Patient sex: F
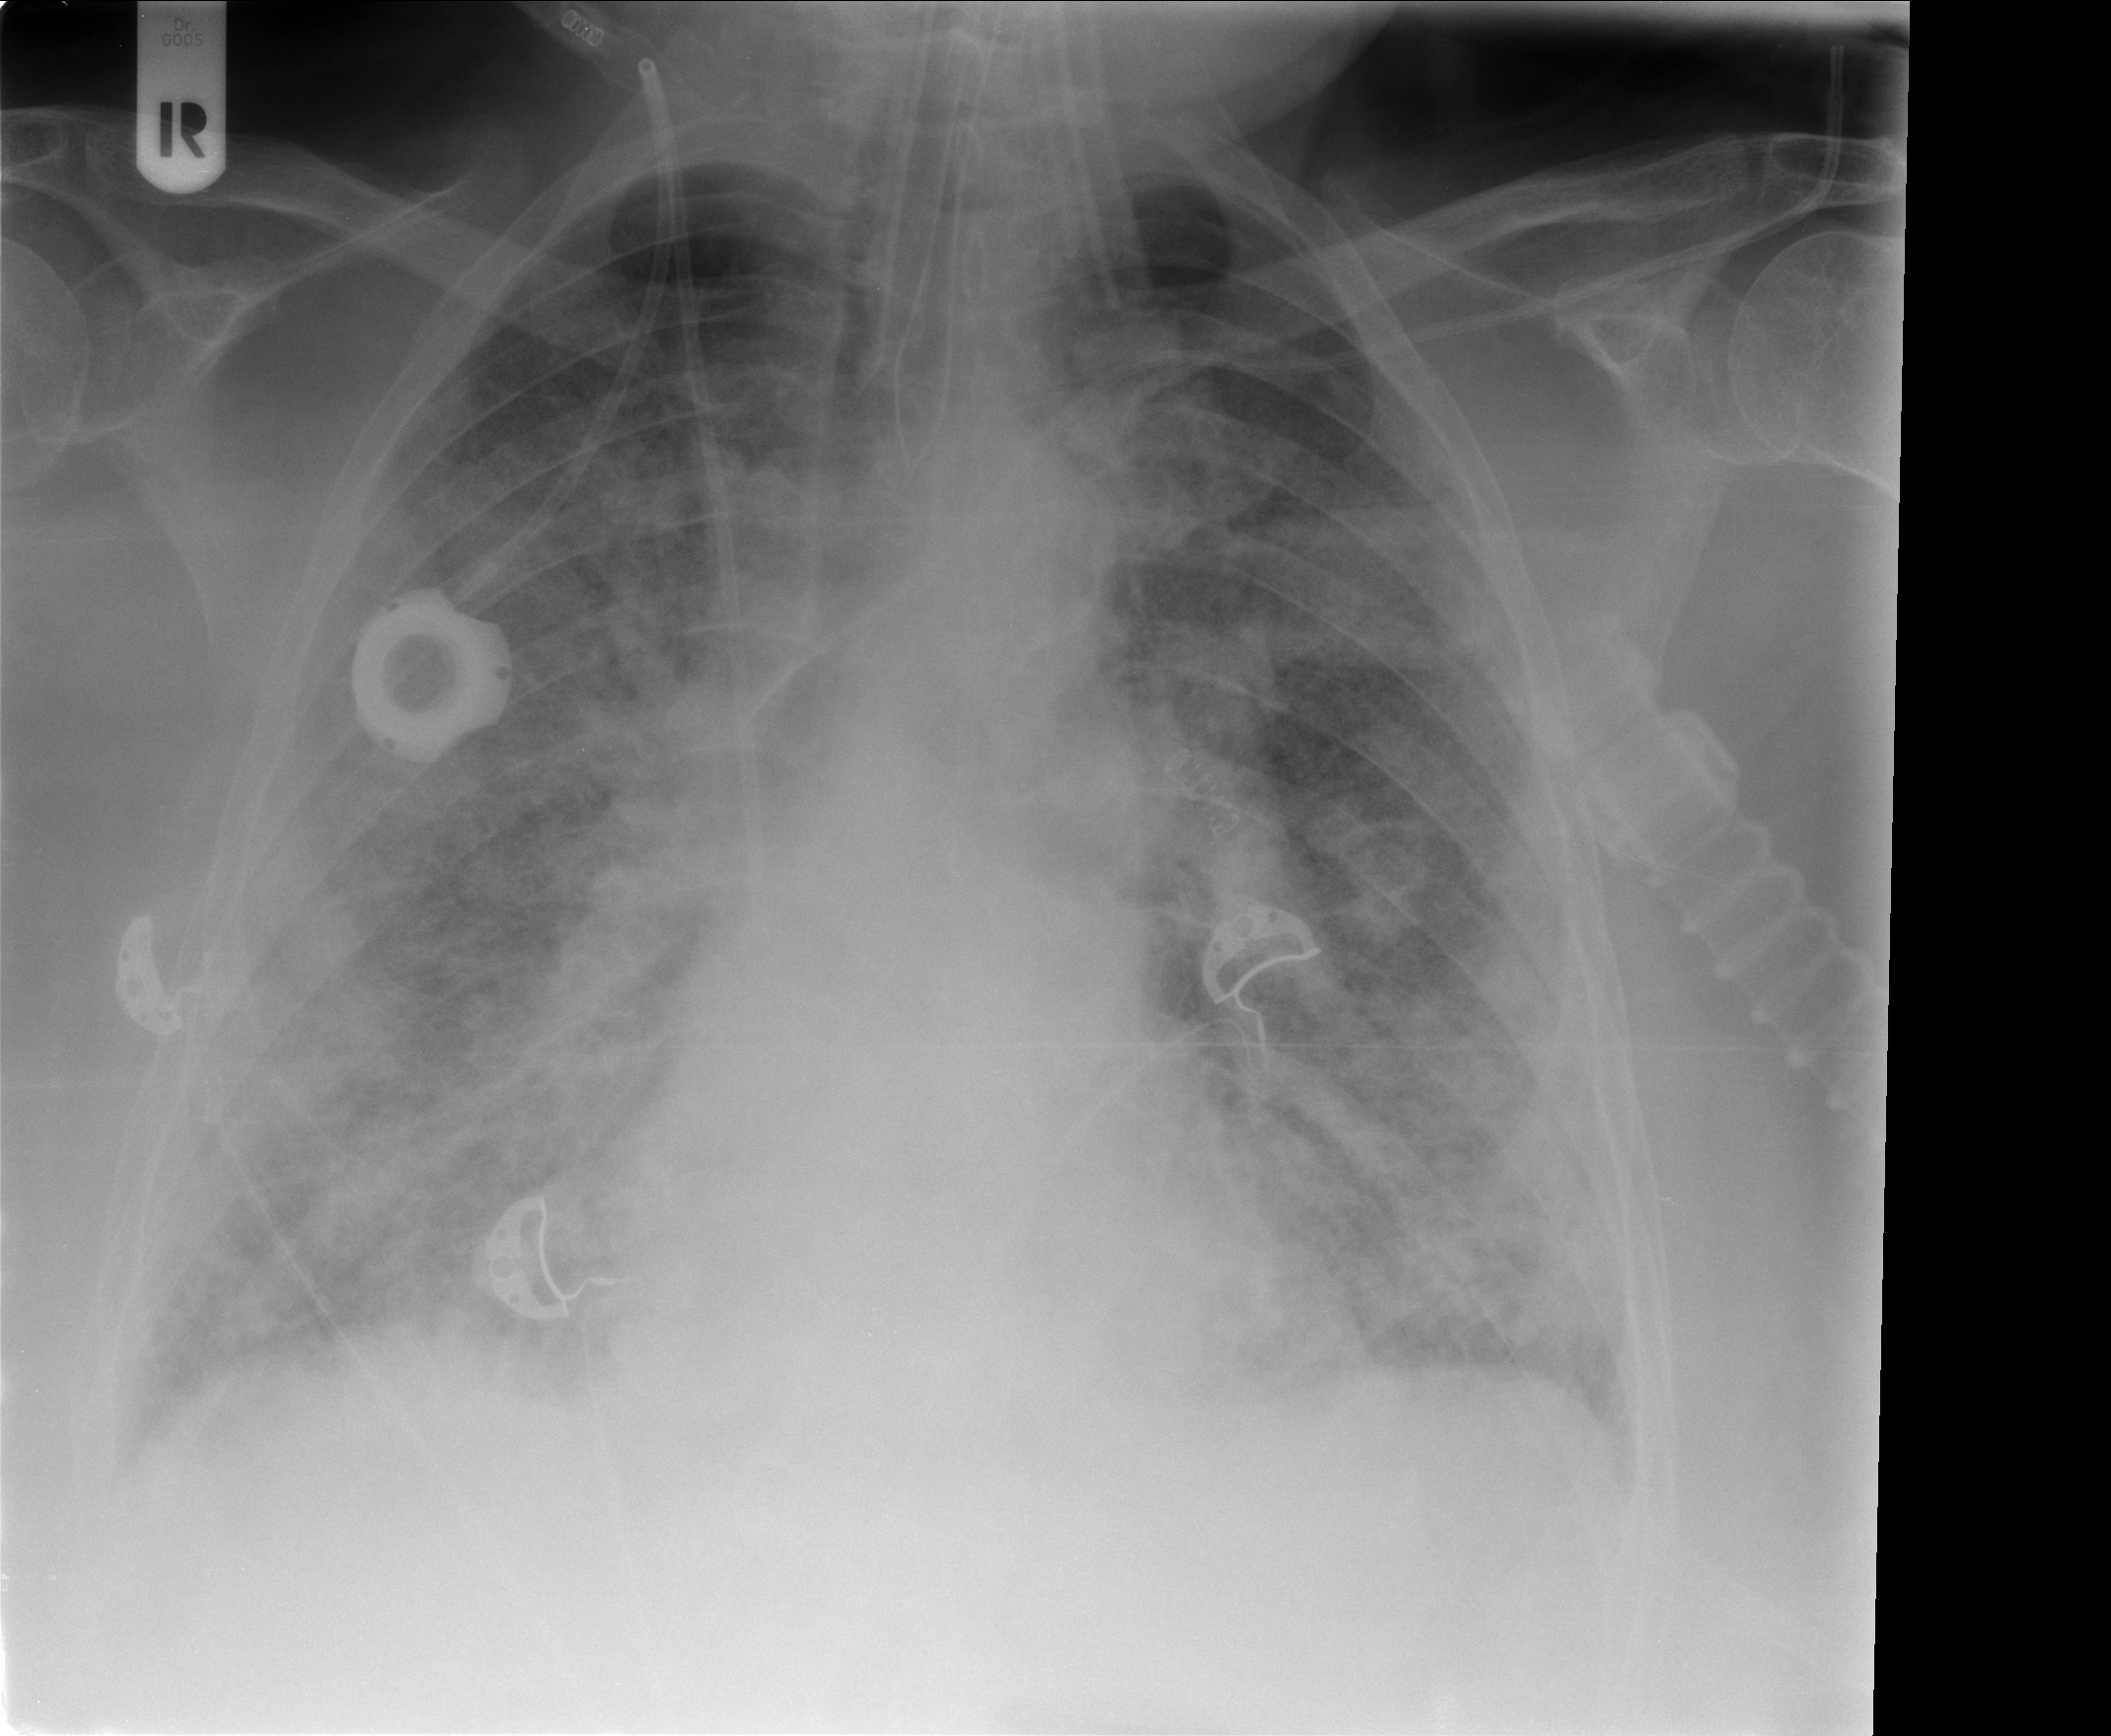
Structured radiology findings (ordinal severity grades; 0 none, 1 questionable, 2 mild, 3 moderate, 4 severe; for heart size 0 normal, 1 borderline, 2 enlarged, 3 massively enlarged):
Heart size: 0
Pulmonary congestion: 2
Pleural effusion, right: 2
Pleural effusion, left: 0
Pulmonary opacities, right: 4
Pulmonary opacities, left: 3
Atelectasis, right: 2
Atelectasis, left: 2